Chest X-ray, AP view. Patient: 41 years old, sex F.
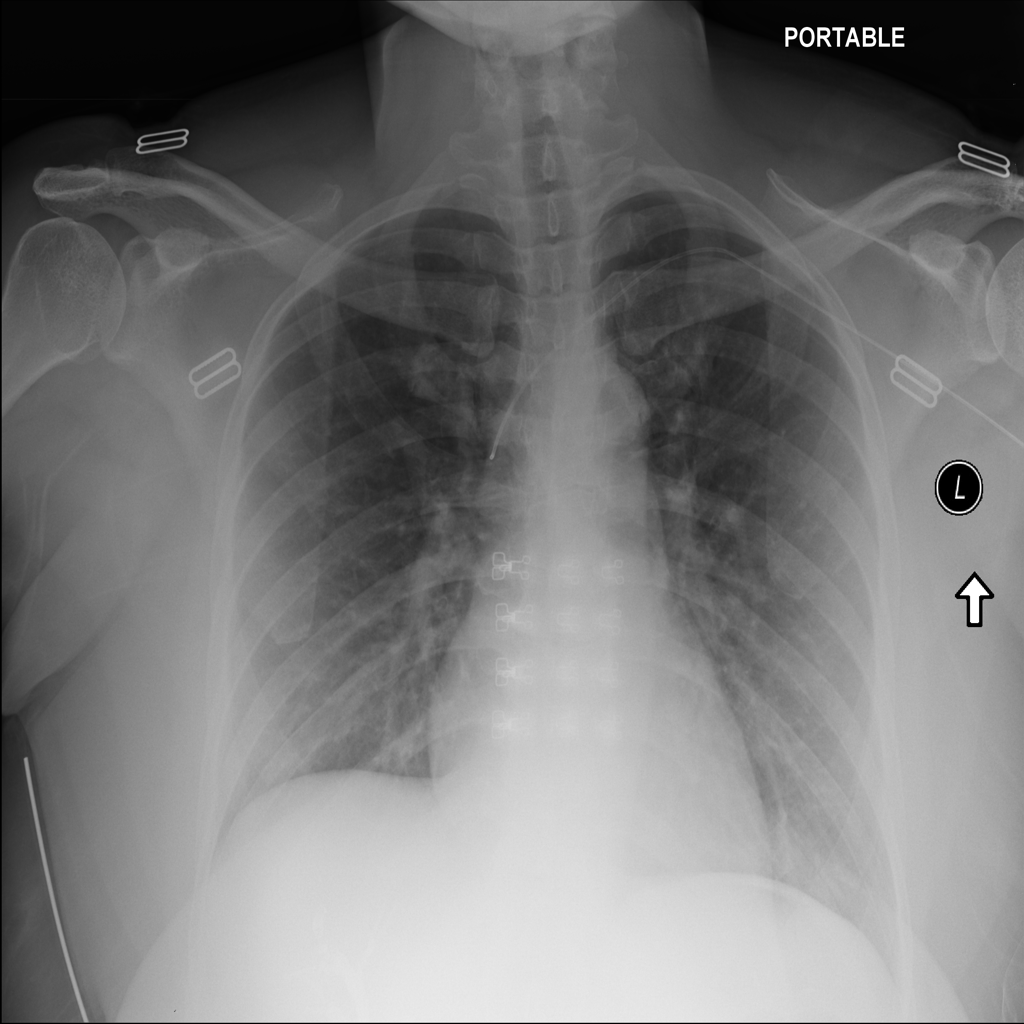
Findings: No Finding